Question: I'm pretty new to OpenCV and I'm trying to get my bearings by looking at, and running, sample code.
One of the sample programs that I was looking at is a program for displaying webcam video. Here are the important lines (the program doesn't execute farther than this):
'''
// Make frame.
CvCapture* capture = cvCaptureFromCAM(0);
if(!capture) {
printf("Webcam not initialized....");
}
// Display video in frame.
'''
Unfortunately, the 'if' statement always executes. For some reason, 'capture' is not initialized.
Even stranger, when I run the program, it even gives me a GUI to select the webcam that I want to use:

However, even after I select the webcam, 'capture' is not initialized!
What does this mean? How do I fix this?
Thanks for any suggestions.
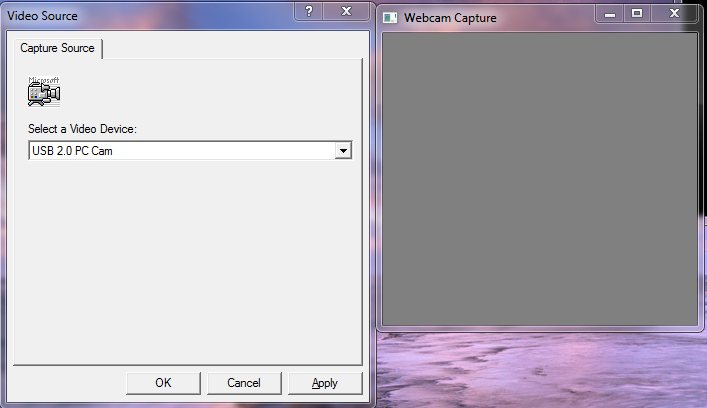
Answer: It is possible that OpenCV cannot access the webcam until after you select it. In that case, try looping until the webcam is available:
'''
CvCapture *capture = NULL;
do {
// you could also try passing in CV_CAP_ANY or -1 instead of 0
capture = cvCaptureFromCAM(0);
} while (!capture);
'''
If this still doesn't work, call 'cvErrorStr(cvGetErrStatus())' to get a string explaining the error.